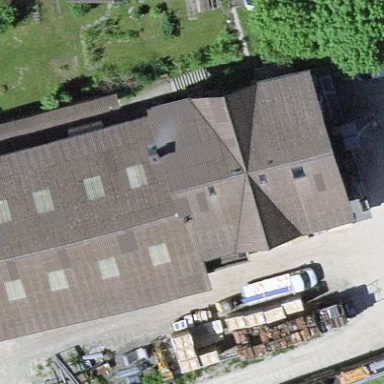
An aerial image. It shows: Building.